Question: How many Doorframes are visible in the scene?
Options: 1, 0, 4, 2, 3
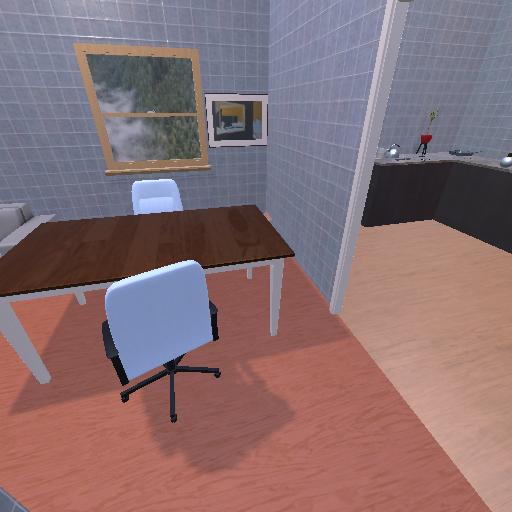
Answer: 1